Question: I have just finished incorporating a jQuery accordian with a jQuery Slider.
I.e.
3 pictures are displayed. The user can either use 'PREV' or 'NEXT' buttons to view the next/prev 3 images. They can also navigate through all the images with the slider.
The next step is to make this slider look like a timeline. The left hand side needs to start at 1970 and finish at 2010. For each item (an item is a set of 3 images in this case) I need it to show a date on the timeline.
i.e:
I know I could create an image with the dates the right width apart but idealy this needs to be dynamic so more items can be put in and the timeline self updates.
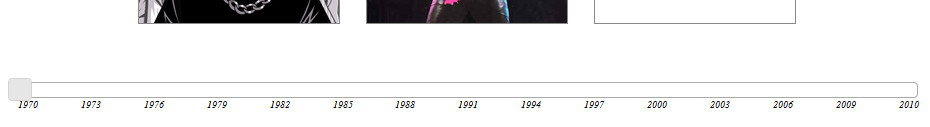
Answer: At a high level, the following should work:
1. Get the total width of the slider UI element, in pixels.
2. Divide this number by [total number of labels] - 1 to get the total number of pixels to allocate to each label.
3. Add a series of div's immediately after the slider div with the width you got in step 2 and the float:left style.
4. Follow everything with an empty div with the clear: both style.
Here is a basic example:
'''
.timeline {
width: 500px;
border: 1px solid black;
}
.timelineEntry {
float: left;
}
.first {
position: relative; left: 5px;
}
.last {
position: relative; left: -10px;
}
.clear {
clear: both;
}
'''
'''
<div id="timelineContainer">
<div class="timeline" id="slider">
Slider UI Goes Here
</div>
</div>
<div class="clear"></div>
'''
'''
var container = document.getElementById("timelineContainer");
var labels = ["1", "2", "3", "4", "5", "6", "7", "8", "9", "10"];
var totalWidth = $("#slider").width();
var labelWidth = Math.floor(totalWidth / (labels.length - 1));
for (var index = 0; index < labels.length; index++) {
var nextLabel = document.createElement("div");
nextLabel.className = "timelineEntry";
if (index == 0) {
nextLabel.className += " first";
}
else if (index == labels.length - 1) {
nextLabel.className += " last";
}
nextLabel.style.width = labelWidth + "px";
nextLabel.innerHTML = labels[index];
container.appendChild(nextLabel);
}
'''